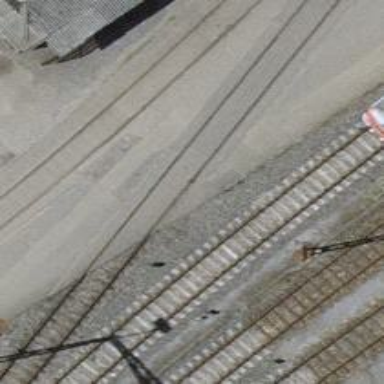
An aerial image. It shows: Railway level crossing.